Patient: sex F, age 44
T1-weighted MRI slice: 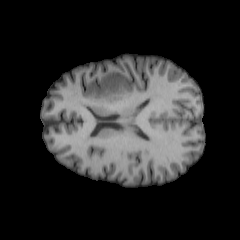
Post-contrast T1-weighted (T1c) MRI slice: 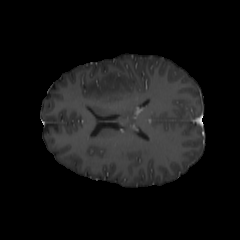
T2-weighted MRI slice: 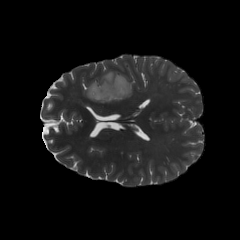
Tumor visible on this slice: yes
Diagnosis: Oligodendroglioma, IDH-mutant, 1p/19q-codeleted
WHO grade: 2